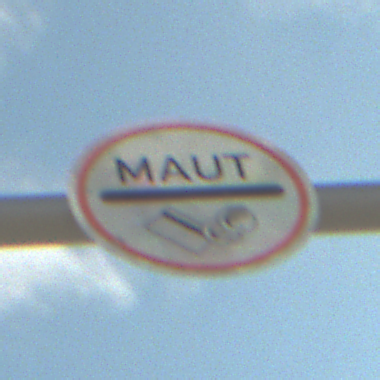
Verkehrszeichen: MautflichtigeStrecke
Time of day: MorningAfternoon
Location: Outdoor (RoadRail)
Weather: PartlyCloudy
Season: NotSpecified
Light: Natural